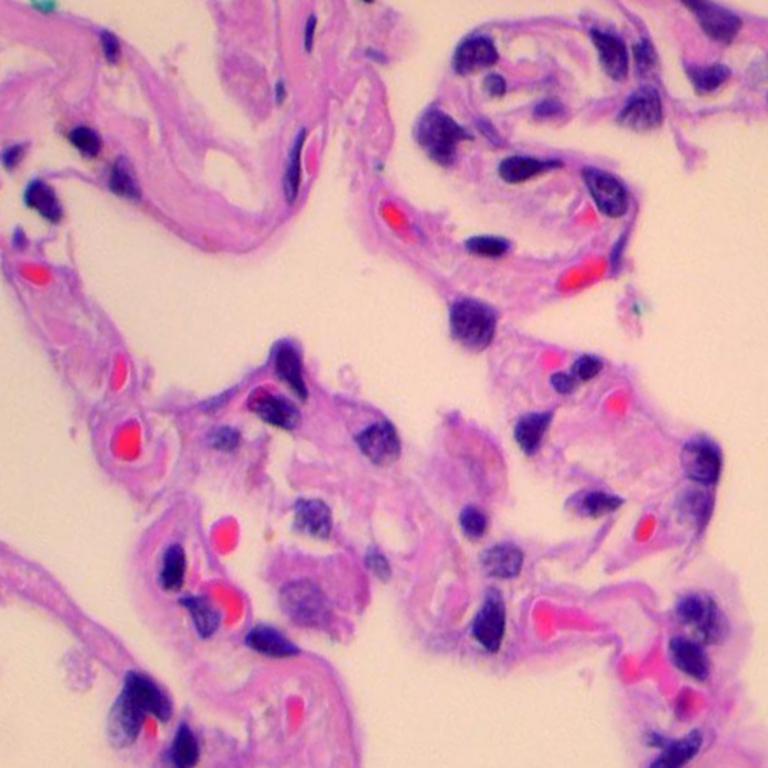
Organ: lung
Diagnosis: benign